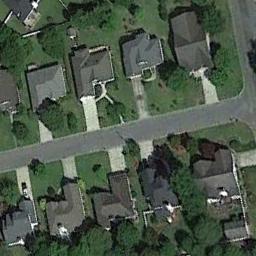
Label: medium_residential